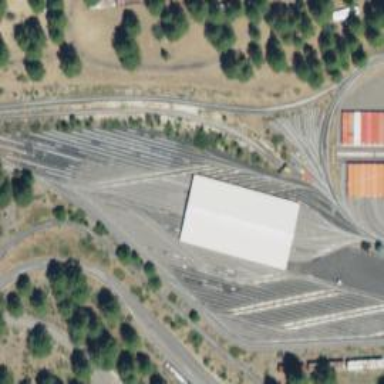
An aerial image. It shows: Miniature railway located in service yard.